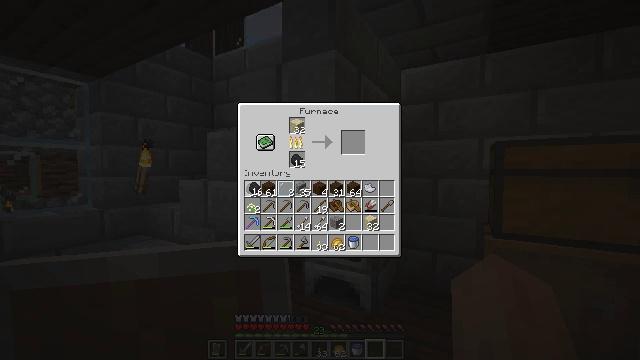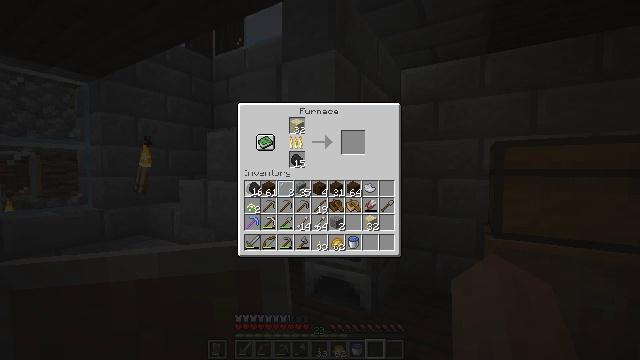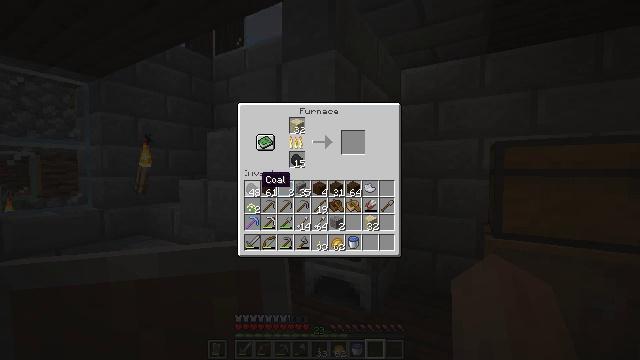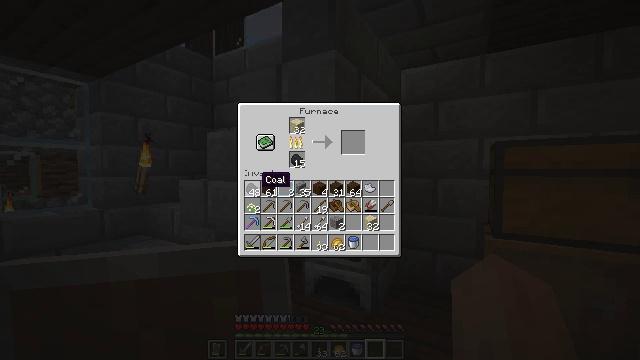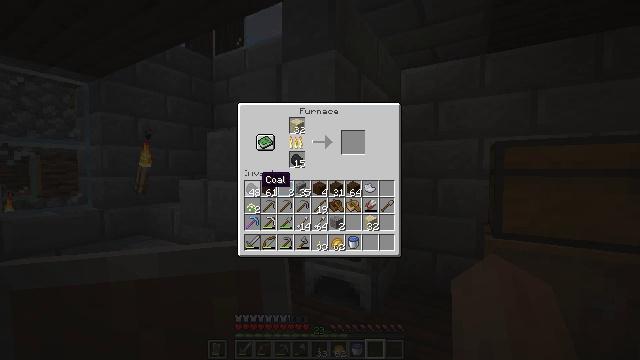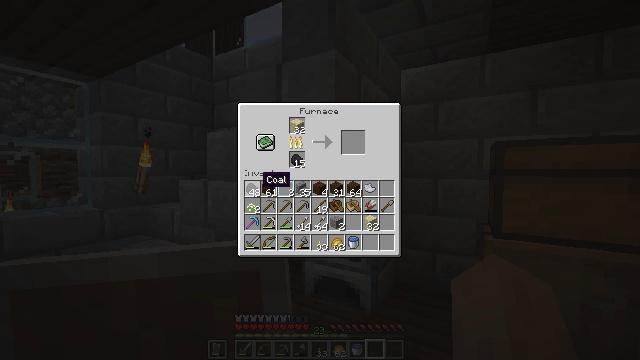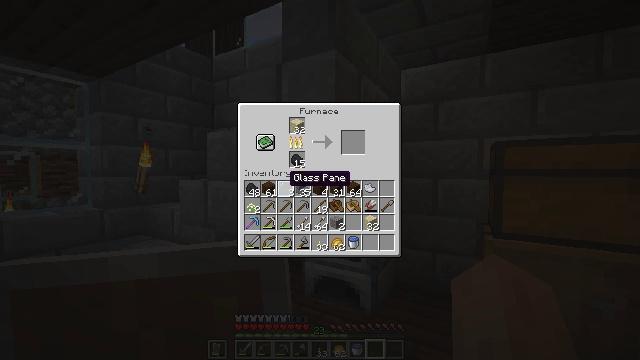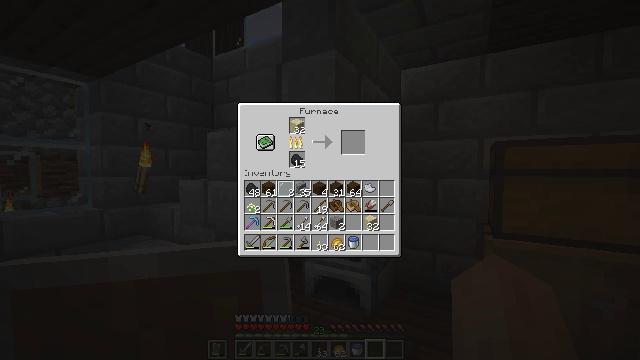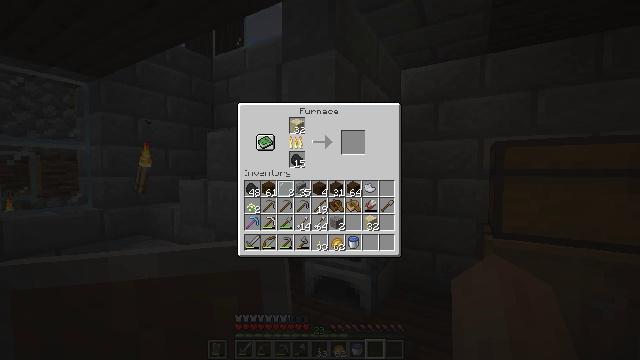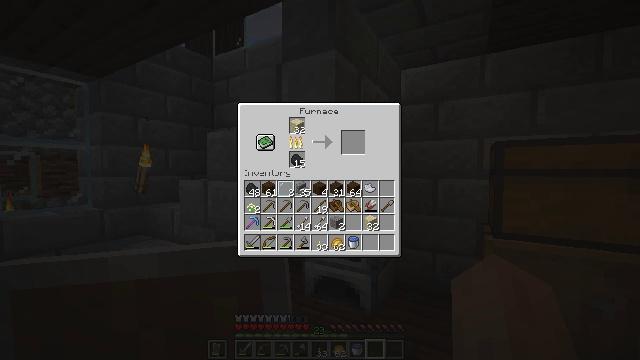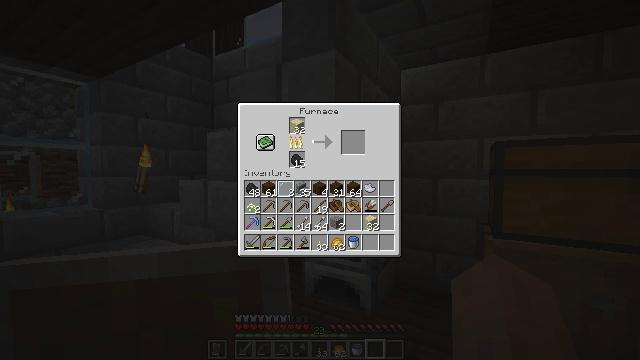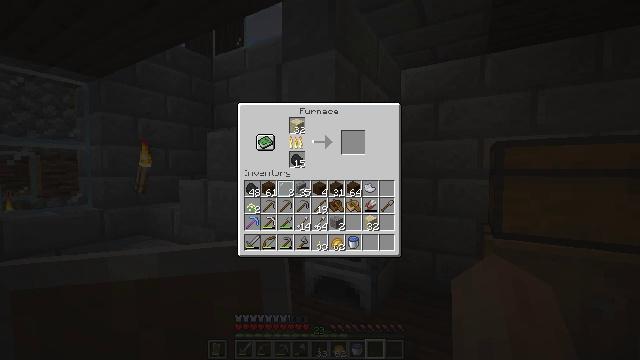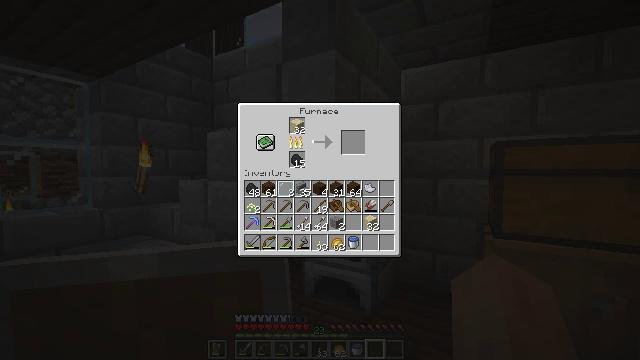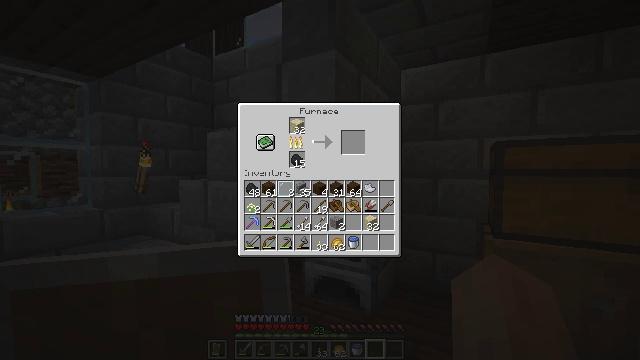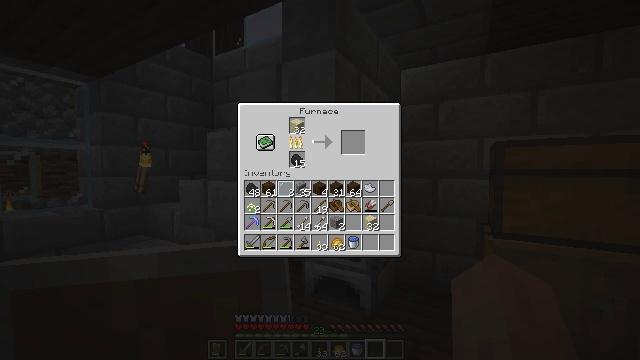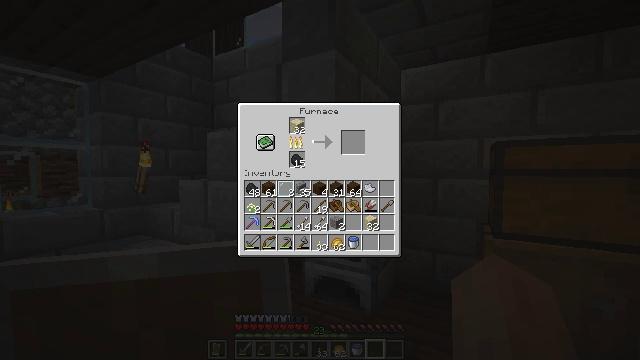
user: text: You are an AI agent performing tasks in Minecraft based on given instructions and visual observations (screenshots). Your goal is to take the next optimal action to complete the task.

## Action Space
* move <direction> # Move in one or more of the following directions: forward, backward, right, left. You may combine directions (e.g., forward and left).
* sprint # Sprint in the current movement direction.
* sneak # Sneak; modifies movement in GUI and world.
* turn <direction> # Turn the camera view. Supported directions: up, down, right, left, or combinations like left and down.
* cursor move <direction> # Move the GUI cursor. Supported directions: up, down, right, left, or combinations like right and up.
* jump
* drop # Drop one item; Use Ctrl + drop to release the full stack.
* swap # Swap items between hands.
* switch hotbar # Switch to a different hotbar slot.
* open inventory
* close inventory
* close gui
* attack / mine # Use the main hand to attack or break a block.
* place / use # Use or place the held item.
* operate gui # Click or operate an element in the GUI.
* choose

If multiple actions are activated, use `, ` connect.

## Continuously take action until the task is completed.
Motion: motion action
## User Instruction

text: Mine stone brick stairs block.
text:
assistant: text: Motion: attack / mine
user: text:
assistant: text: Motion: no_op
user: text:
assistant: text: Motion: no_op
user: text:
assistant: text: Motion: no_op
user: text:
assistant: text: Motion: no_op
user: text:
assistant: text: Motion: turn right
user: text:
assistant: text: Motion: turn right and up
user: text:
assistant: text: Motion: no_op
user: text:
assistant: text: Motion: no_op
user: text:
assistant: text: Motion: no_op
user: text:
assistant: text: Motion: no_op
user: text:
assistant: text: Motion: no_op
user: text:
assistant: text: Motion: no_op
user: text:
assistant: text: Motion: no_op
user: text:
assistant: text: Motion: no_op
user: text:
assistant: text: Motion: no_op
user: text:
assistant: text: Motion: no_op
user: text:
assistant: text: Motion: no_op
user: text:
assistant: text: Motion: no_op
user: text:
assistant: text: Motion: no_op
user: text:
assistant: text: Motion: no_op
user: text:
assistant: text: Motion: no_op
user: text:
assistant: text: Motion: no_op
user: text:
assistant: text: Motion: turn right and down
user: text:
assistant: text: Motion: turn right and down
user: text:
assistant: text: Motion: turn right and down
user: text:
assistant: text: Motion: move forward and move right, turn right
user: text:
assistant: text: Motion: move forward and move right, turn right and up
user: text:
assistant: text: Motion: move forward and move right, turn right
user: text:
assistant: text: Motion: move forward and move right, turn right and up